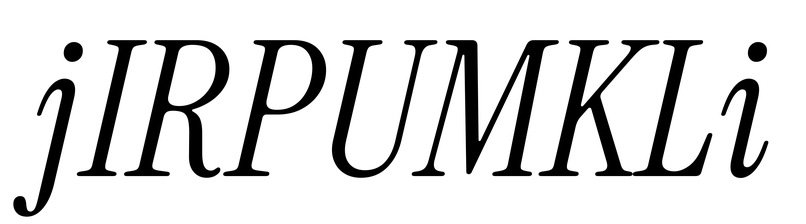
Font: InstrumentSerif-Italic